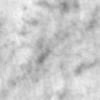
Label: no_change